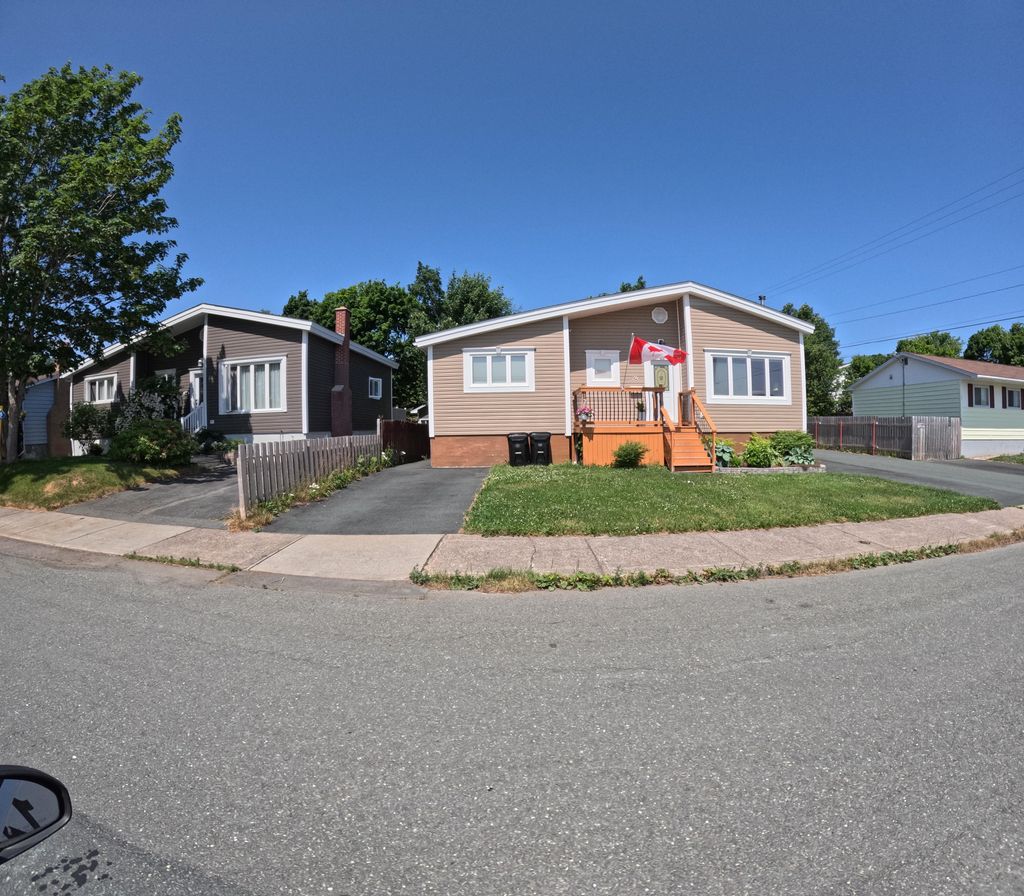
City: st_johns